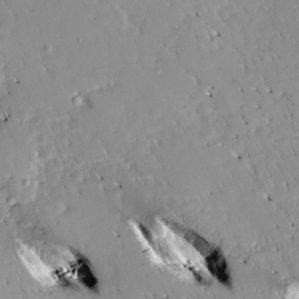
Label: non_frost